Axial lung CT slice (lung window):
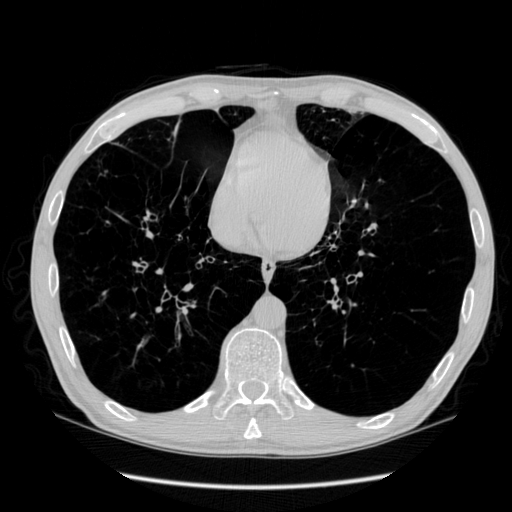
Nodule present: no